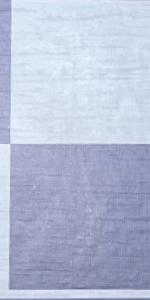
Label: Empty